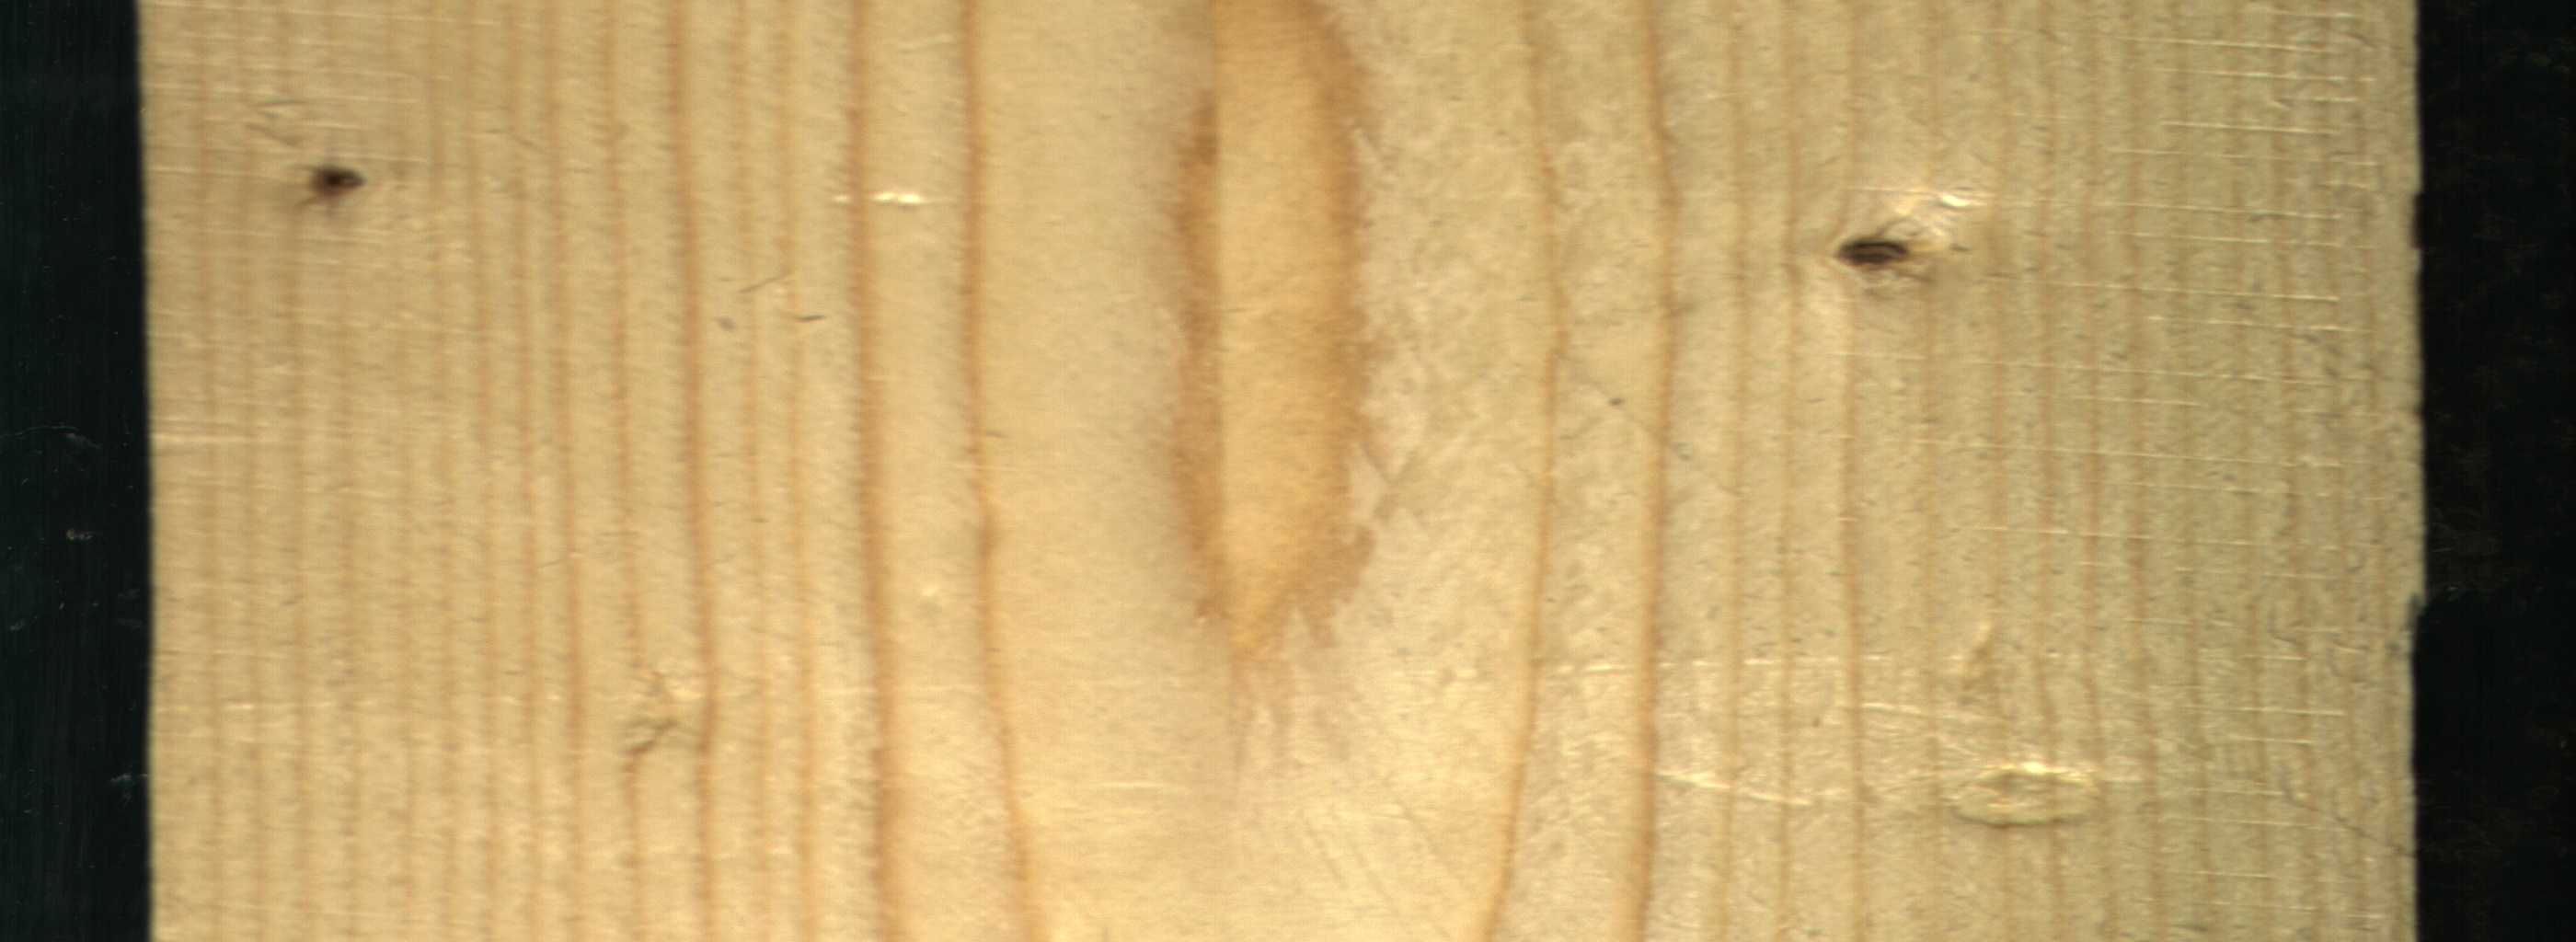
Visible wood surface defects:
Live_Knot
Live_Knot